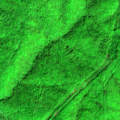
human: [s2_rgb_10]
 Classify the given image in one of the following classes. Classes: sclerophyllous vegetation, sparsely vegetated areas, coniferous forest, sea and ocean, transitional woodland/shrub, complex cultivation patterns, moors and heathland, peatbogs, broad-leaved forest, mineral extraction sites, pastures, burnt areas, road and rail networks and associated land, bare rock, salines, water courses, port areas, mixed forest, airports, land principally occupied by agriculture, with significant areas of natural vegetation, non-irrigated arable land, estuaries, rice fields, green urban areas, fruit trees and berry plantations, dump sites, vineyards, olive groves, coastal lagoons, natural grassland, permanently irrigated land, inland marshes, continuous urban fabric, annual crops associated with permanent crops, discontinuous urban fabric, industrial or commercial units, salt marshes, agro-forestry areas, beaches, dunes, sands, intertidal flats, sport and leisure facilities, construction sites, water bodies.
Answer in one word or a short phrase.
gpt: complex cultivation patterns, broad-leaved forest